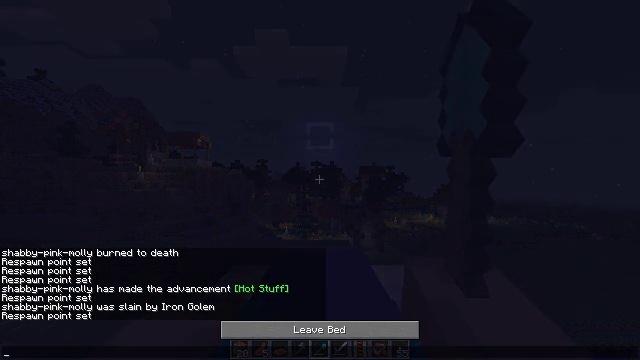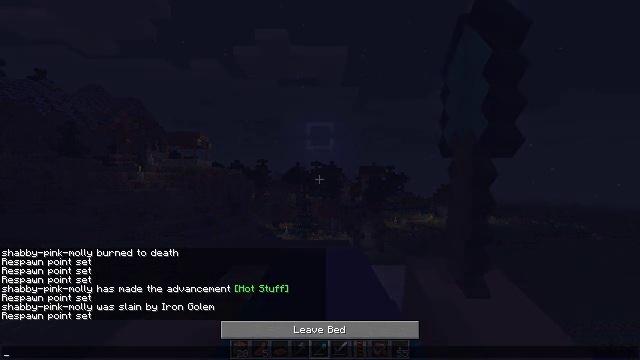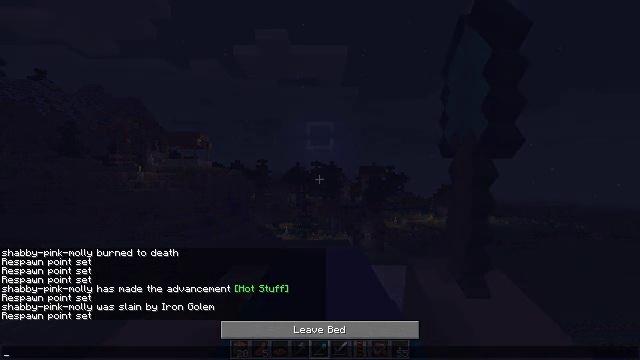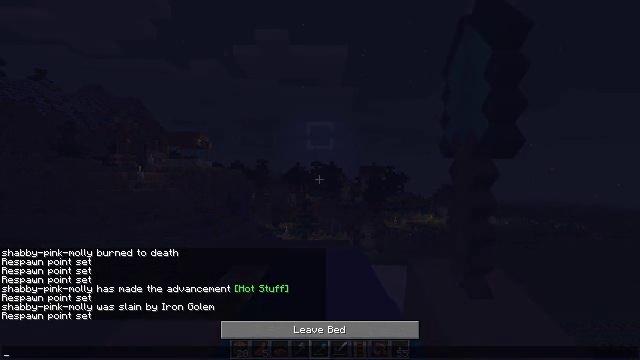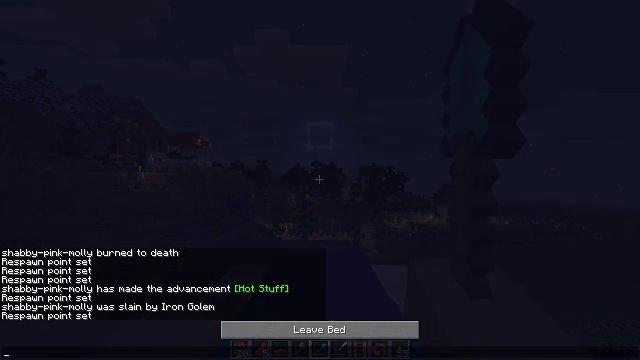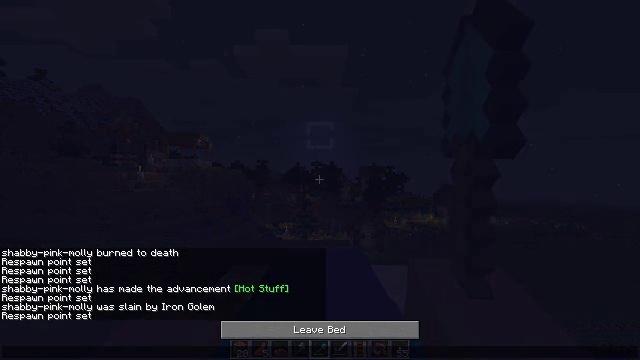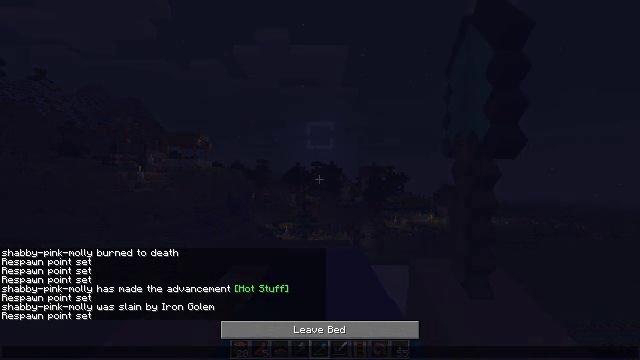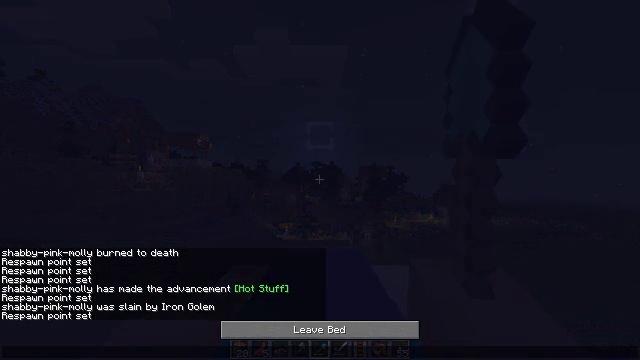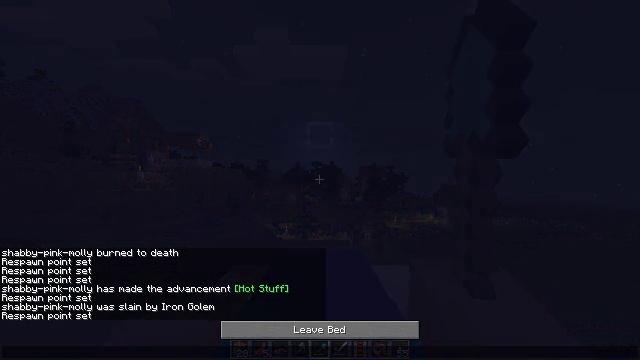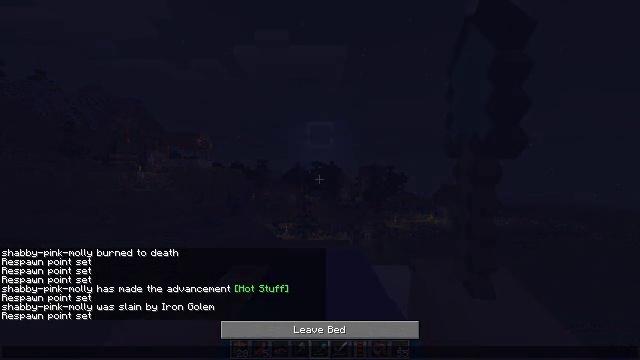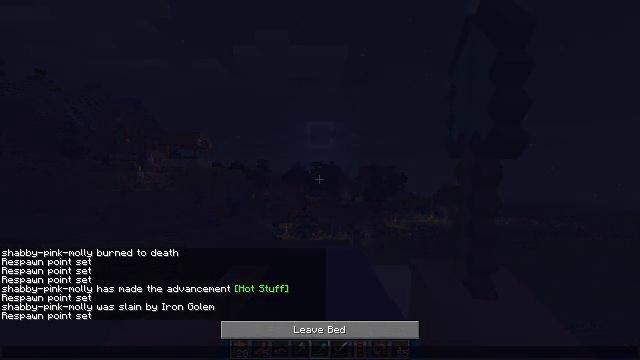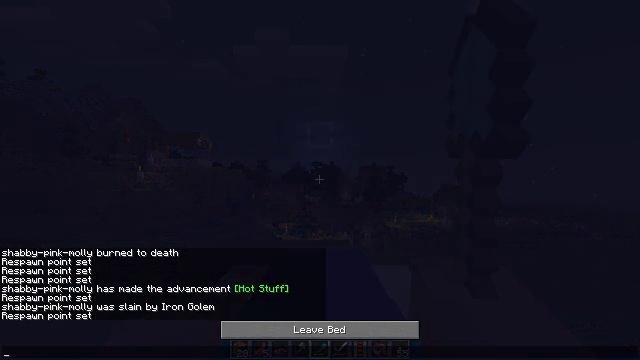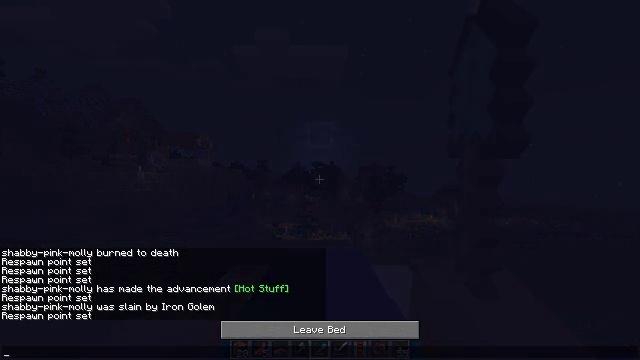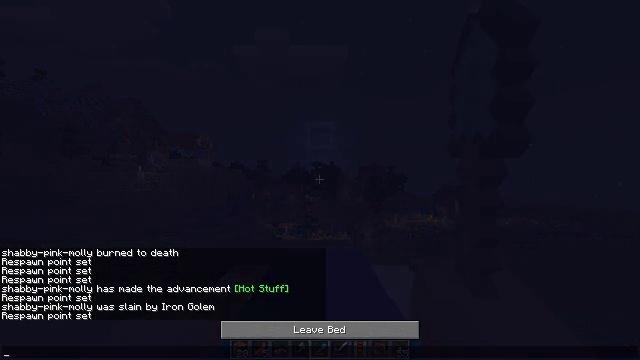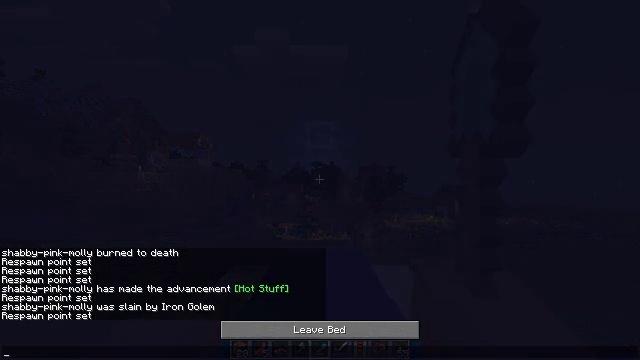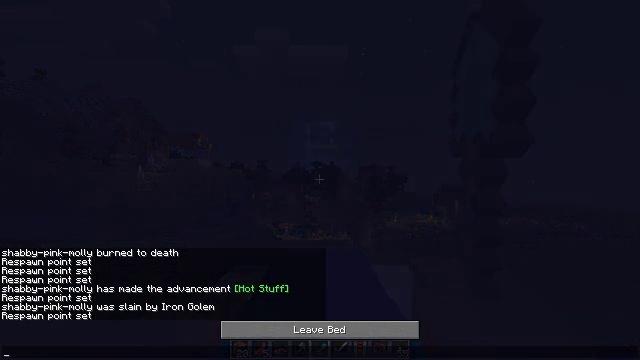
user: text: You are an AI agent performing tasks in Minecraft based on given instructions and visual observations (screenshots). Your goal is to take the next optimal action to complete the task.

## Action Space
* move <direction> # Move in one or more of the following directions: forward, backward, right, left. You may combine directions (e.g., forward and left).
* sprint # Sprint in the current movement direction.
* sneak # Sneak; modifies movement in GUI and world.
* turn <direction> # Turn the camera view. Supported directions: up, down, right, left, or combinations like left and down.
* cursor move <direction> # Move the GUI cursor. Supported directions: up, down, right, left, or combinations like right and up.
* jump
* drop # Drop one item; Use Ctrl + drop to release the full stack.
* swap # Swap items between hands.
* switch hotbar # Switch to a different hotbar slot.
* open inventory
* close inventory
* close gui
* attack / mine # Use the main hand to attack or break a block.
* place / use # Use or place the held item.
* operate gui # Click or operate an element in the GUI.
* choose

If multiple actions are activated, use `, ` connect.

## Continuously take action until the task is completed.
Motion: motion action
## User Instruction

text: Mine the poppy flower.
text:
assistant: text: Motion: no_op
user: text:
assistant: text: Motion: no_op
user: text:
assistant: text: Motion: no_op
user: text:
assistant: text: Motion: no_op
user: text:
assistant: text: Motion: no_op
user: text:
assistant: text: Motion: no_op
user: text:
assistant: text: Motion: no_op
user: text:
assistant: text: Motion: no_op
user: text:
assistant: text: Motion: no_op
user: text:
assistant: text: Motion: no_op
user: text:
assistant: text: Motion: no_op
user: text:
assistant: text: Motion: no_op
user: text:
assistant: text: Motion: no_op
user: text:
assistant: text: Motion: no_op
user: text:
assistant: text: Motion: no_op
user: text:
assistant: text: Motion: no_op
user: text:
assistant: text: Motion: close gui
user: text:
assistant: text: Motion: no_op
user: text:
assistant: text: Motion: no_op
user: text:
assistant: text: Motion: no_op
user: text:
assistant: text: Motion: no_op
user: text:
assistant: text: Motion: no_op
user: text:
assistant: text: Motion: no_op
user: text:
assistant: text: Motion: no_op
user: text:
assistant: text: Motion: no_op
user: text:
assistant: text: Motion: turn left and down
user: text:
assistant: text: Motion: turn left and down
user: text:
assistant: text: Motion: turn left and down
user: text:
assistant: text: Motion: turn left and down
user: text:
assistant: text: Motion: turn left and down